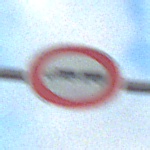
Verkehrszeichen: VerbotLastkraftwagenMitAnhaenger
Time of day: SunriseSunset
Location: Outdoor (RoadRail)
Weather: PartlyCloudy
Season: NotSpecified
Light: Natural